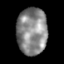
Tissue: skin
Cell type: Epithelial cells
Senescence score: 0.1731
Nuclear area (px): 1396
Mean DAPI intensity: 136.248